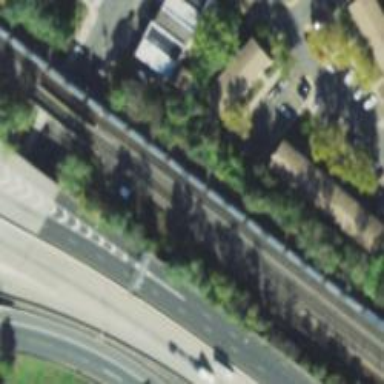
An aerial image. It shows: Railway line on embankment.